Question: If I remove
'''
.box-media-link-container {
float:left;
}
'''
it works as expected. Is there any good explanation for this? Is there any alternative for float:left ? (Other than tables)
Working example (non floated container): <URL>
(Edit 2: Even this is not the holy grail, in more advanced examples - this still fails, even without the float).
---
If you can run safari 5.1 (via <URL> - please check this out. I'm not sure what the cause of this is any more.
<URL>
'''
.box-media-box .box-media-link {
max-width:75px;
width:auto;
height:auto;
}
.box-media img {
max-width:100%;
height:auto;
-webkit-box-sizing: border-box;
-moz-box-sizing: border-box;
box-sizing: border-box;
overflow:hidden;
}
'''
The floated image width is not known beforehand, but the image container has a max-width set of 75px (note that in this case, I do know that the image is in fact 100px - but that's just for the example).
The image itself has a max-width of 100% and a height of auto, so that it is responsive.
This seems to work in all browsers except safari, this one doesn't even display the image. It does so at times though, which makes me think the issue may be caused by the images not yet being loaded whilst the CSS is interpreted, could that be?
See attached screenshot for how it looks in Safari 5.1 (the little black bordered circle is supposed to contain the image). It looks as if the image has not loaded yet (since there is no width or height set), but the image never loads. Only when you go to inspect element it either pops up immediately, or after you change any one property.

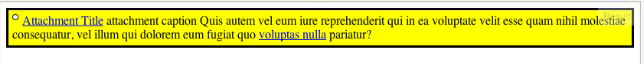
Answer: '''
max-width: intrinsic;
max-width: -moz-max-content;
max-width: 100%;
'''
This helped.
check here:
<URL>